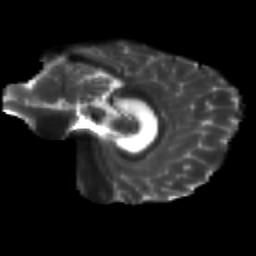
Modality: T2w
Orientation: sagittal
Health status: healthy
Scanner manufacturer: siemens
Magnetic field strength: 3 T
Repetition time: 12 s
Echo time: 0.092 s